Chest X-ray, AP view. Patient: 44 years old, sex F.
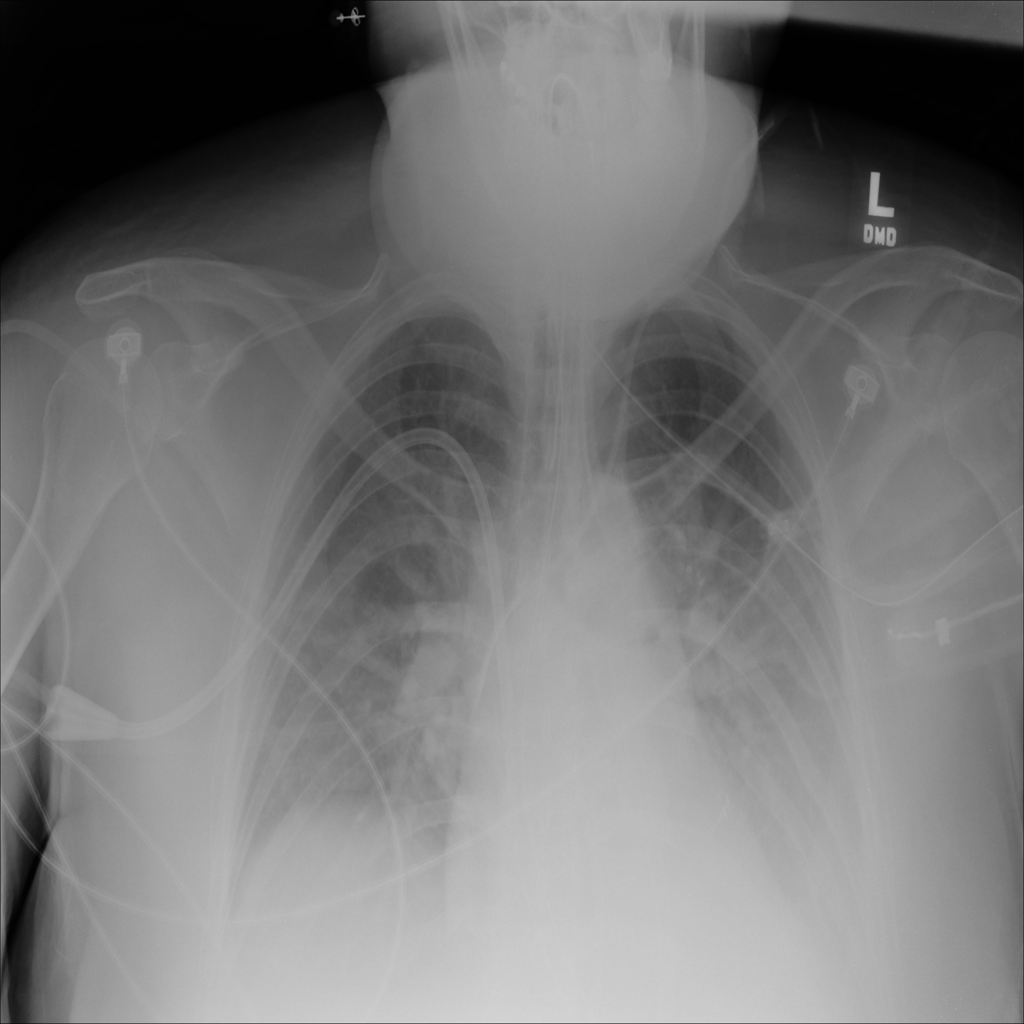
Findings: Effusion, Infiltration